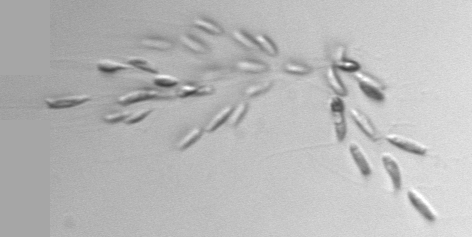
Label: Dinobryon